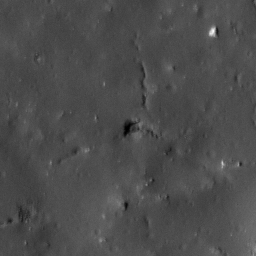
Pit: Tycho 2
Host crater: Tycho
Host type: impact_melt
Lunar coordinates: latitude -42.598, longitude 347.82